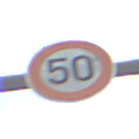
Verkehrszeichen: Geschwindigkeit50
Umgebung: Outdoor, Nature
Tageszeit: MorningAfternoon
Wetter: PartlyCloudy
Licht: Natural
Jahreszeit: NotSpecified
Kontrast: LowContrast